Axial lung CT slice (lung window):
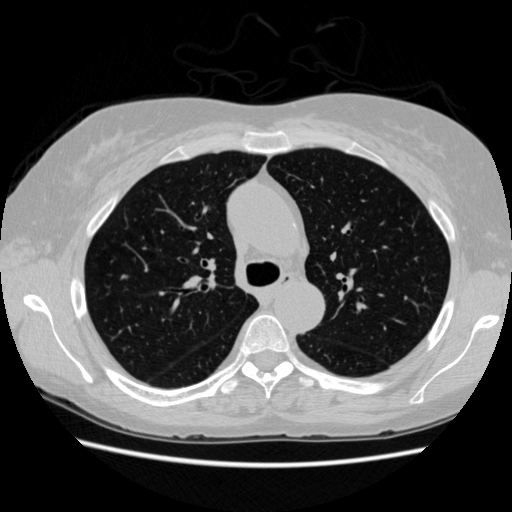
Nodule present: no